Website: bh-photo
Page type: cart
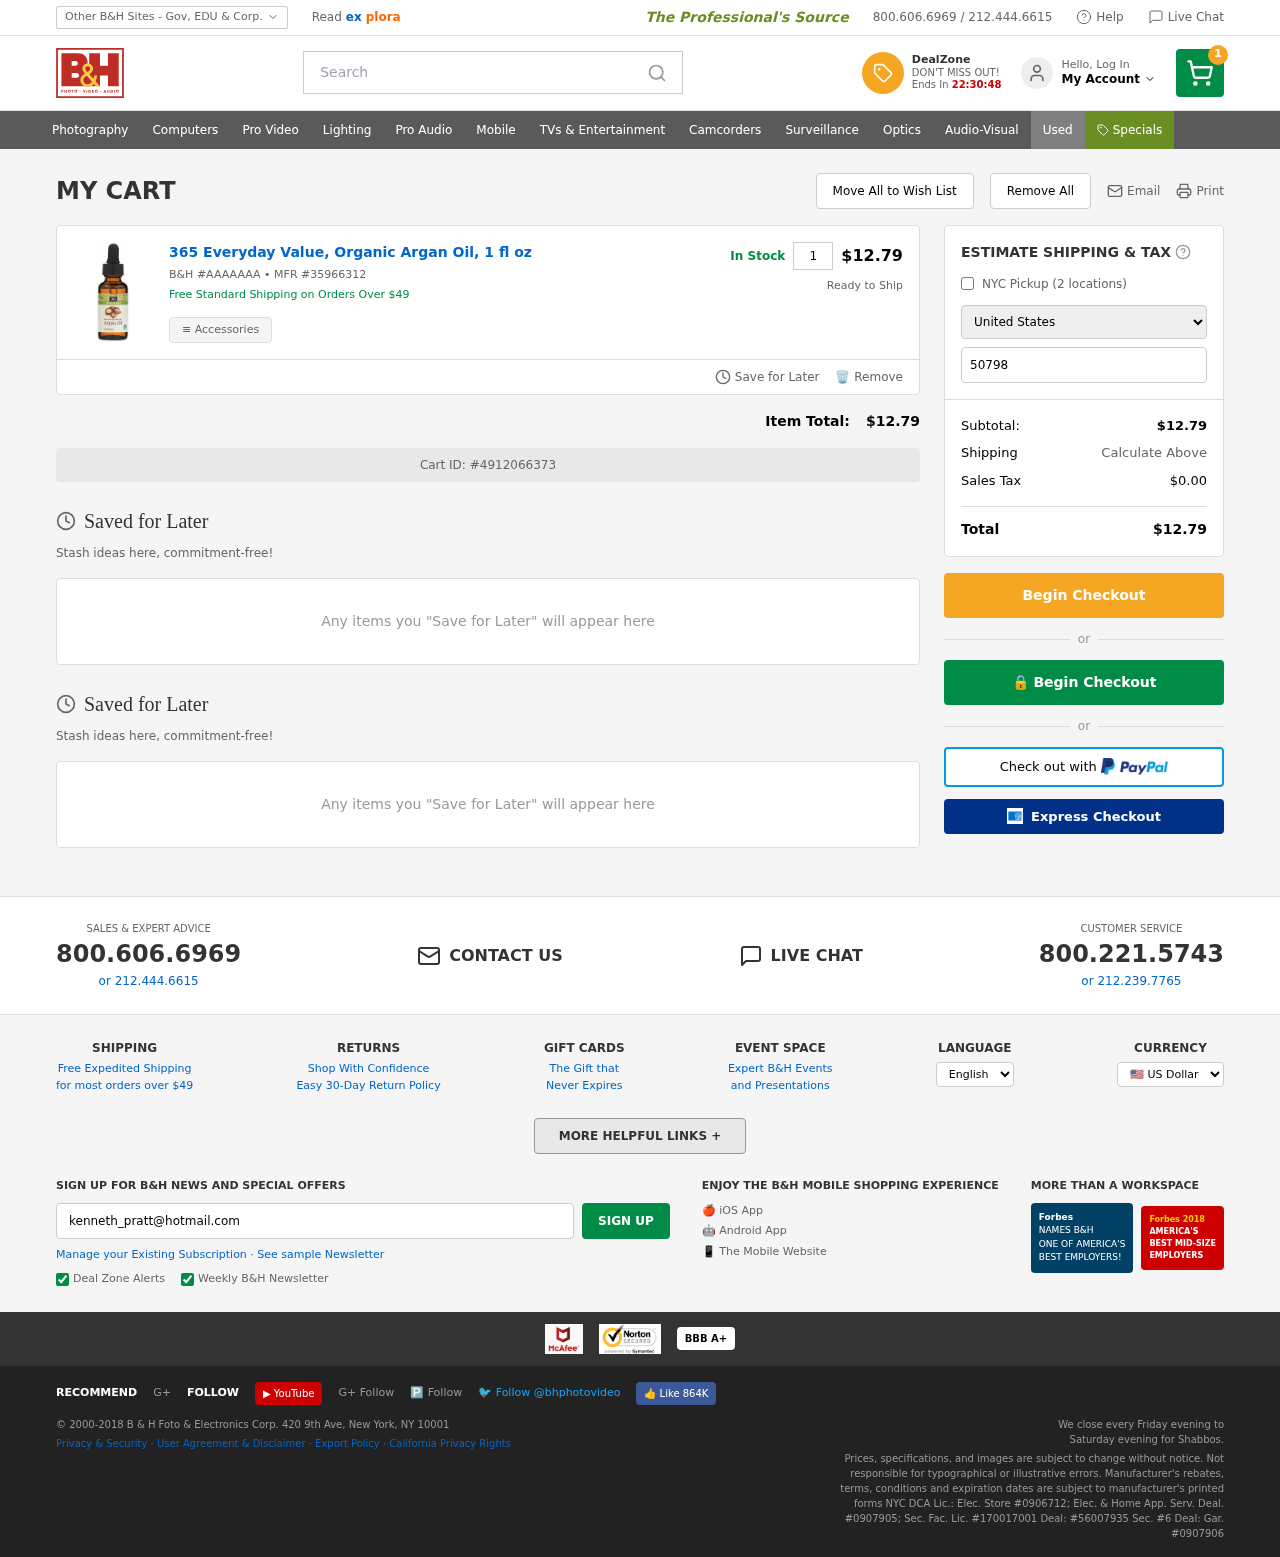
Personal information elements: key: PII_COUNTRY
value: United States
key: PII_EMAIL
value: kenneth_pratt@hotmail.com
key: PII_POSTCODE
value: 50798
Product elements: key: PRODUCT1_NAME
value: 365 Everyday Value, Organic Argan Oil, 1 fl oz
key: PRODUCT1_QUANTITY
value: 1
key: PRODUCT1_SKU
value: AAAAAAA
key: PRODUCT1_MFR
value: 35966312
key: PRODUCT1_SUBTOTAL
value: $12.79
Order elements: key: ORDER_NUM_ITEMS
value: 1
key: ORDER_SUBTOTAL
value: $12.79
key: ORDER_ID
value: #4912066373
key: ORDER_TAX
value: $0.00
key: ORDER_TOTAL
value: $12.79
Search elements: key: HEADER_SEARCH
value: Search